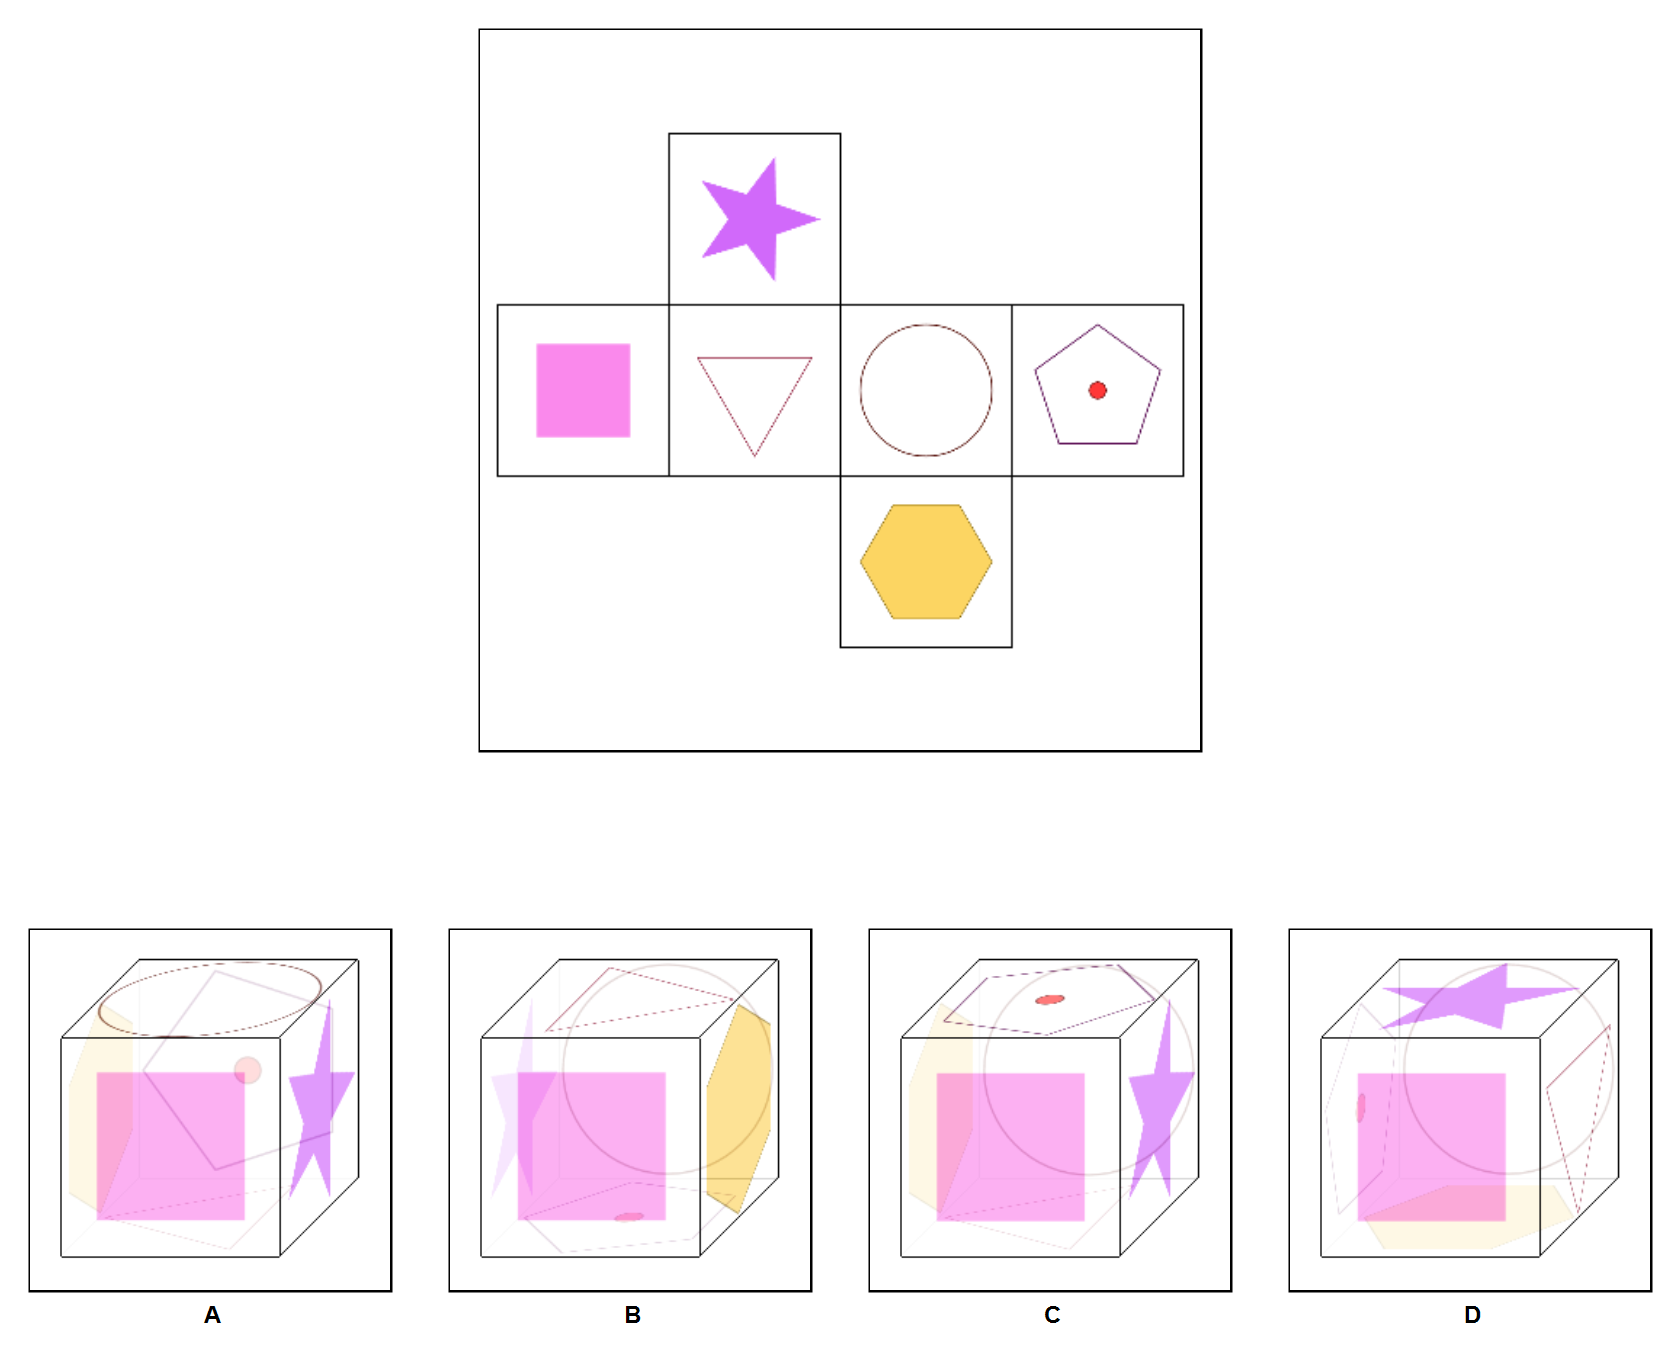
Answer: A